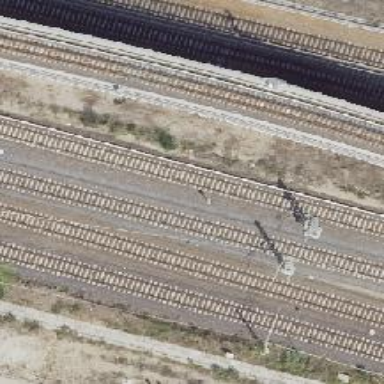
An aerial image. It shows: Railway milestone.